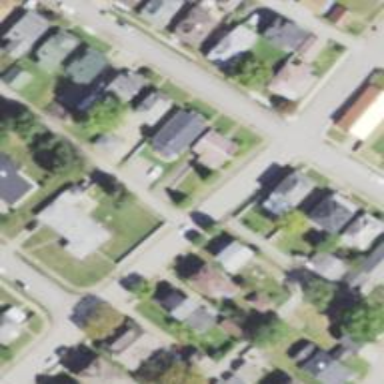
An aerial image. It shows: Alleyway designated as service road.